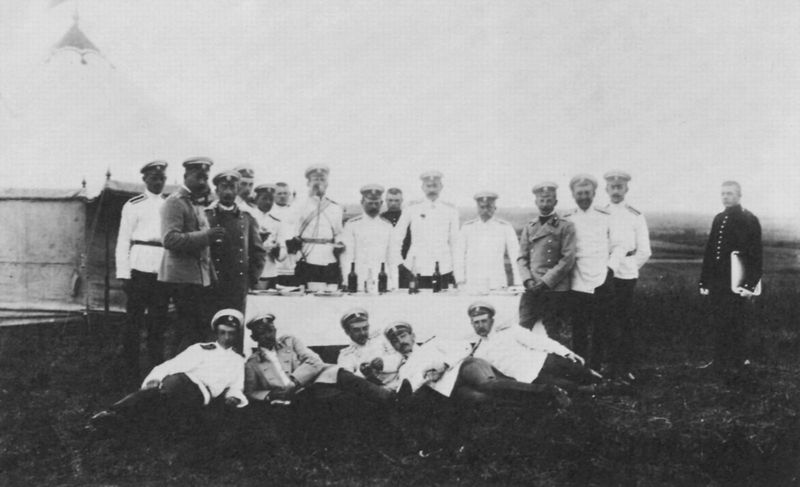
Titel: Offiziere der Reitergarde in ihrem Sommerquartier in Krasnoje Selo
Künstler: Russischer Photograph
Schlagwörter: gruppe, weiß, grau, hut, hüte, männer, schwarz, tisch, gürtel, wiese, fest, anzug, feier, flaschen, kellner, mützen, kleidung, stehen, gruppenporträt, stehend, liegen, krieg, soldaten, tafel, wein, podest, liegend, knopfleiste, stehende, foto, fotografie, photographie, liegende, blanc, noir, militär, uniform, uniformen, jacken, gruppenbild, sieg, photo, fisch, priester, fernrohr, matrosen, marine, ciel, offiziere, zelt, lager, photografie, besatzung, crew, mannschaft, studenten, gruppenfoto, armee, soldats, extérieur, groupe, noir et blanc, militaires, clair, divise, portrait de groupe, russes